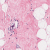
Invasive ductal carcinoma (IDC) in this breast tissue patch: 0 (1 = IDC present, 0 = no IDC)